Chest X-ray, PA view. Patient: 60 years old, sex F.
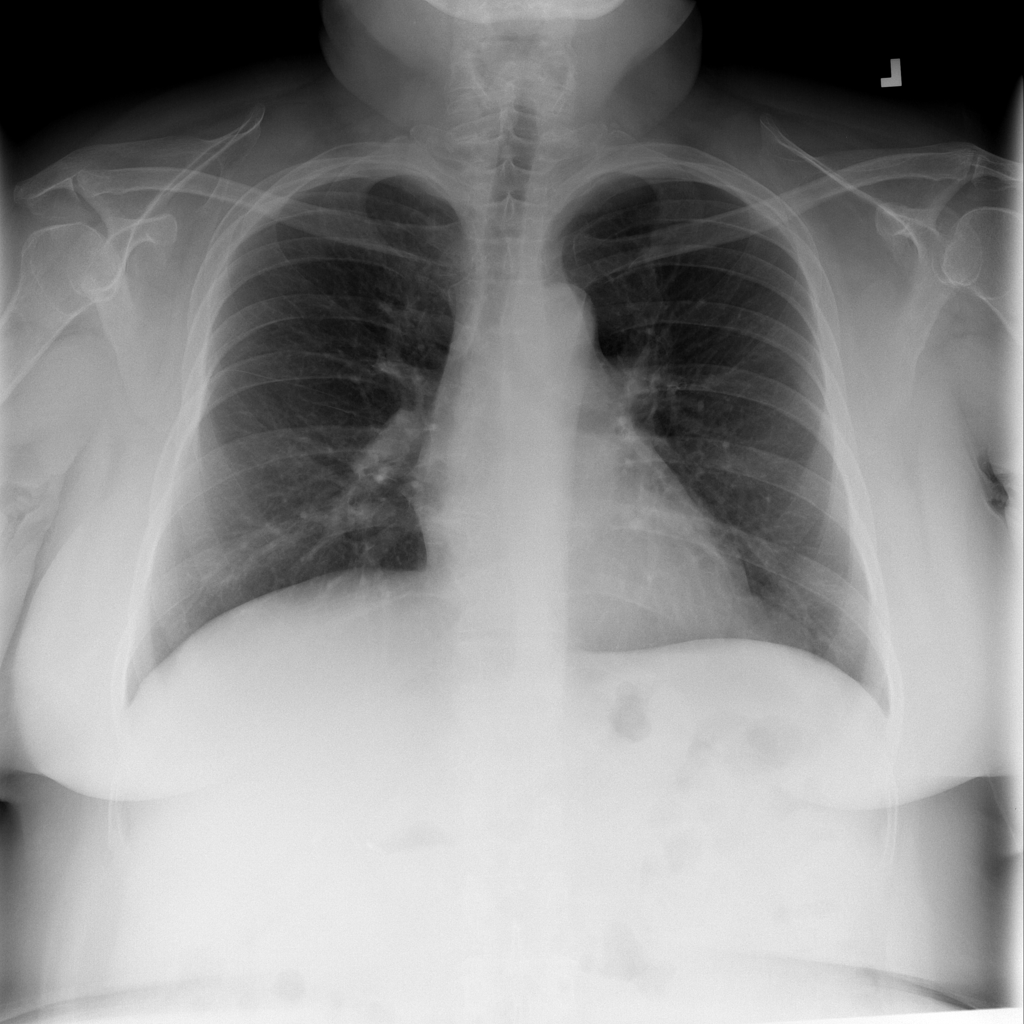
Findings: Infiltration